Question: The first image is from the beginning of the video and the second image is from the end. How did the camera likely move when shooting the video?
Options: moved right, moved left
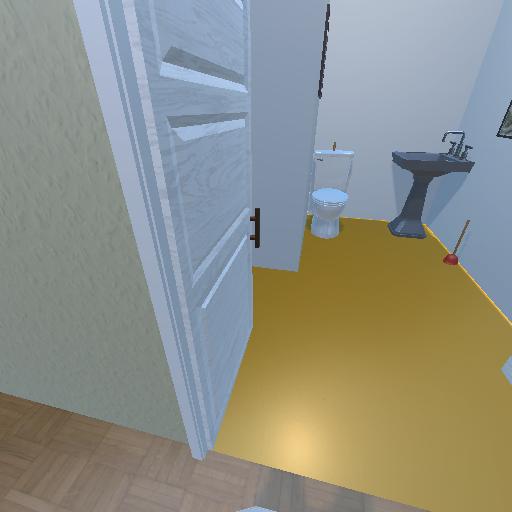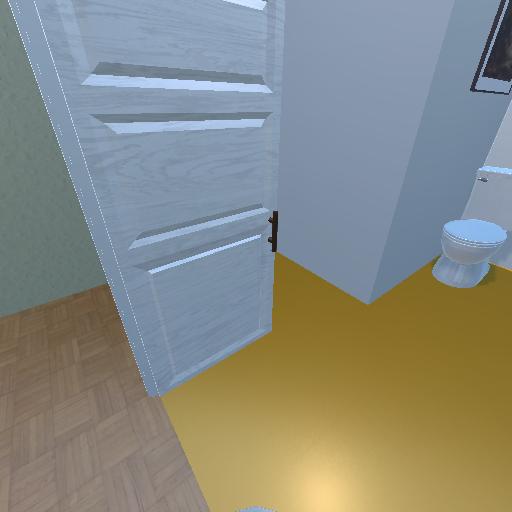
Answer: moved right